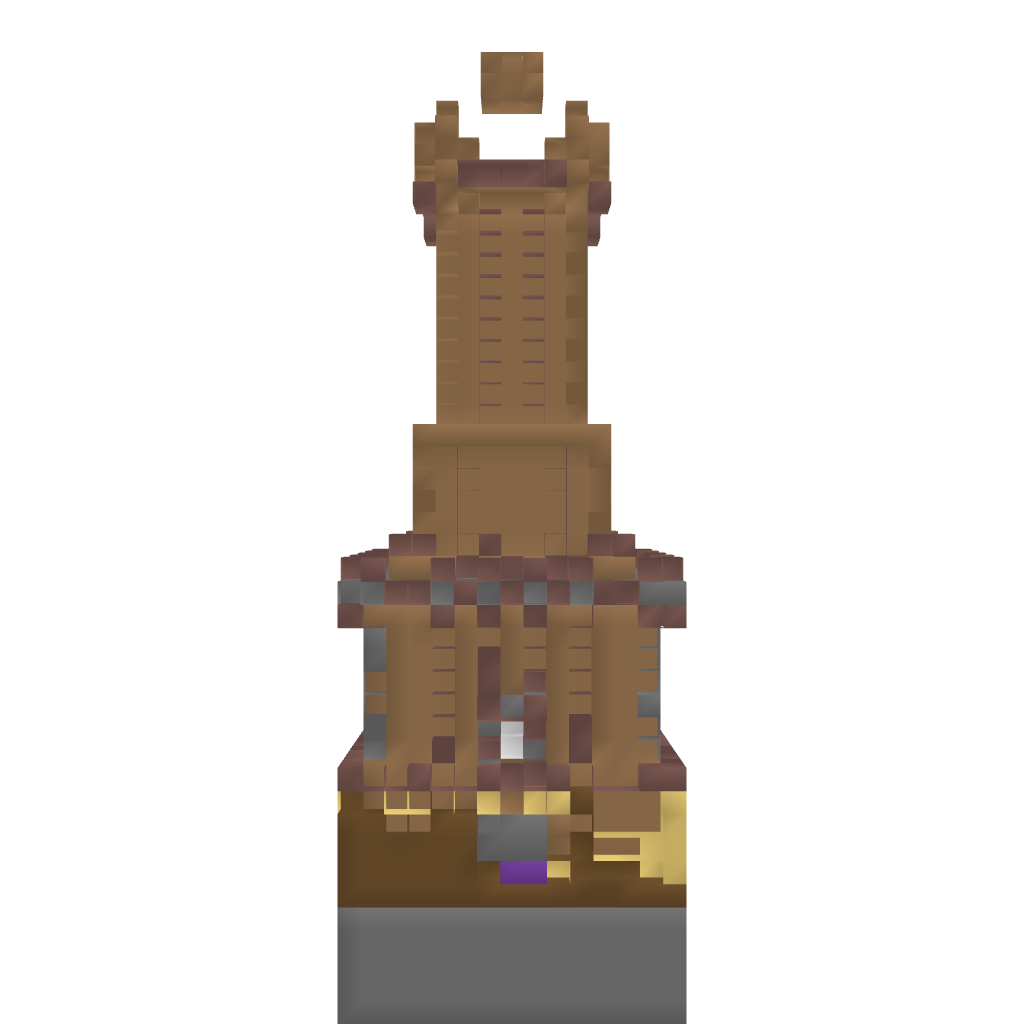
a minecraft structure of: Guard Tower good quality